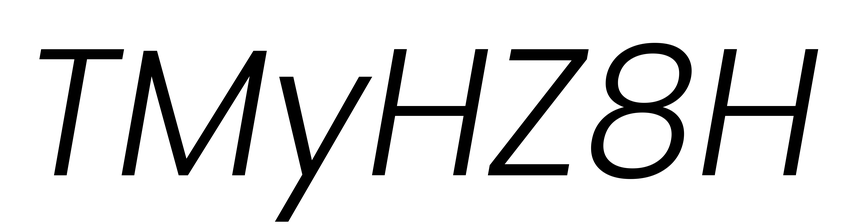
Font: Poppins-LightItalic